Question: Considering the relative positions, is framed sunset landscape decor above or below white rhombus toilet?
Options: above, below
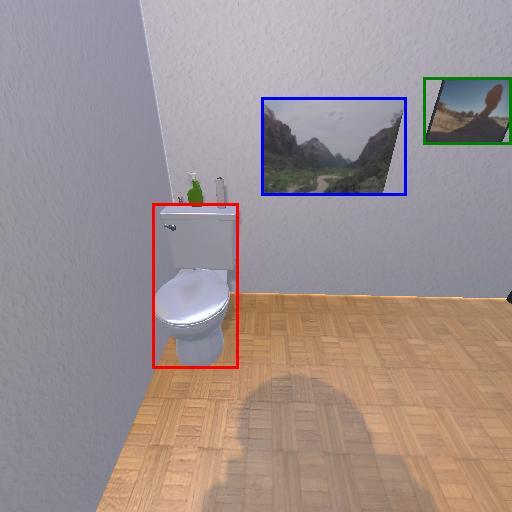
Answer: above